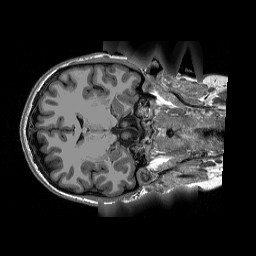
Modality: T1w
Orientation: axial